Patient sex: F
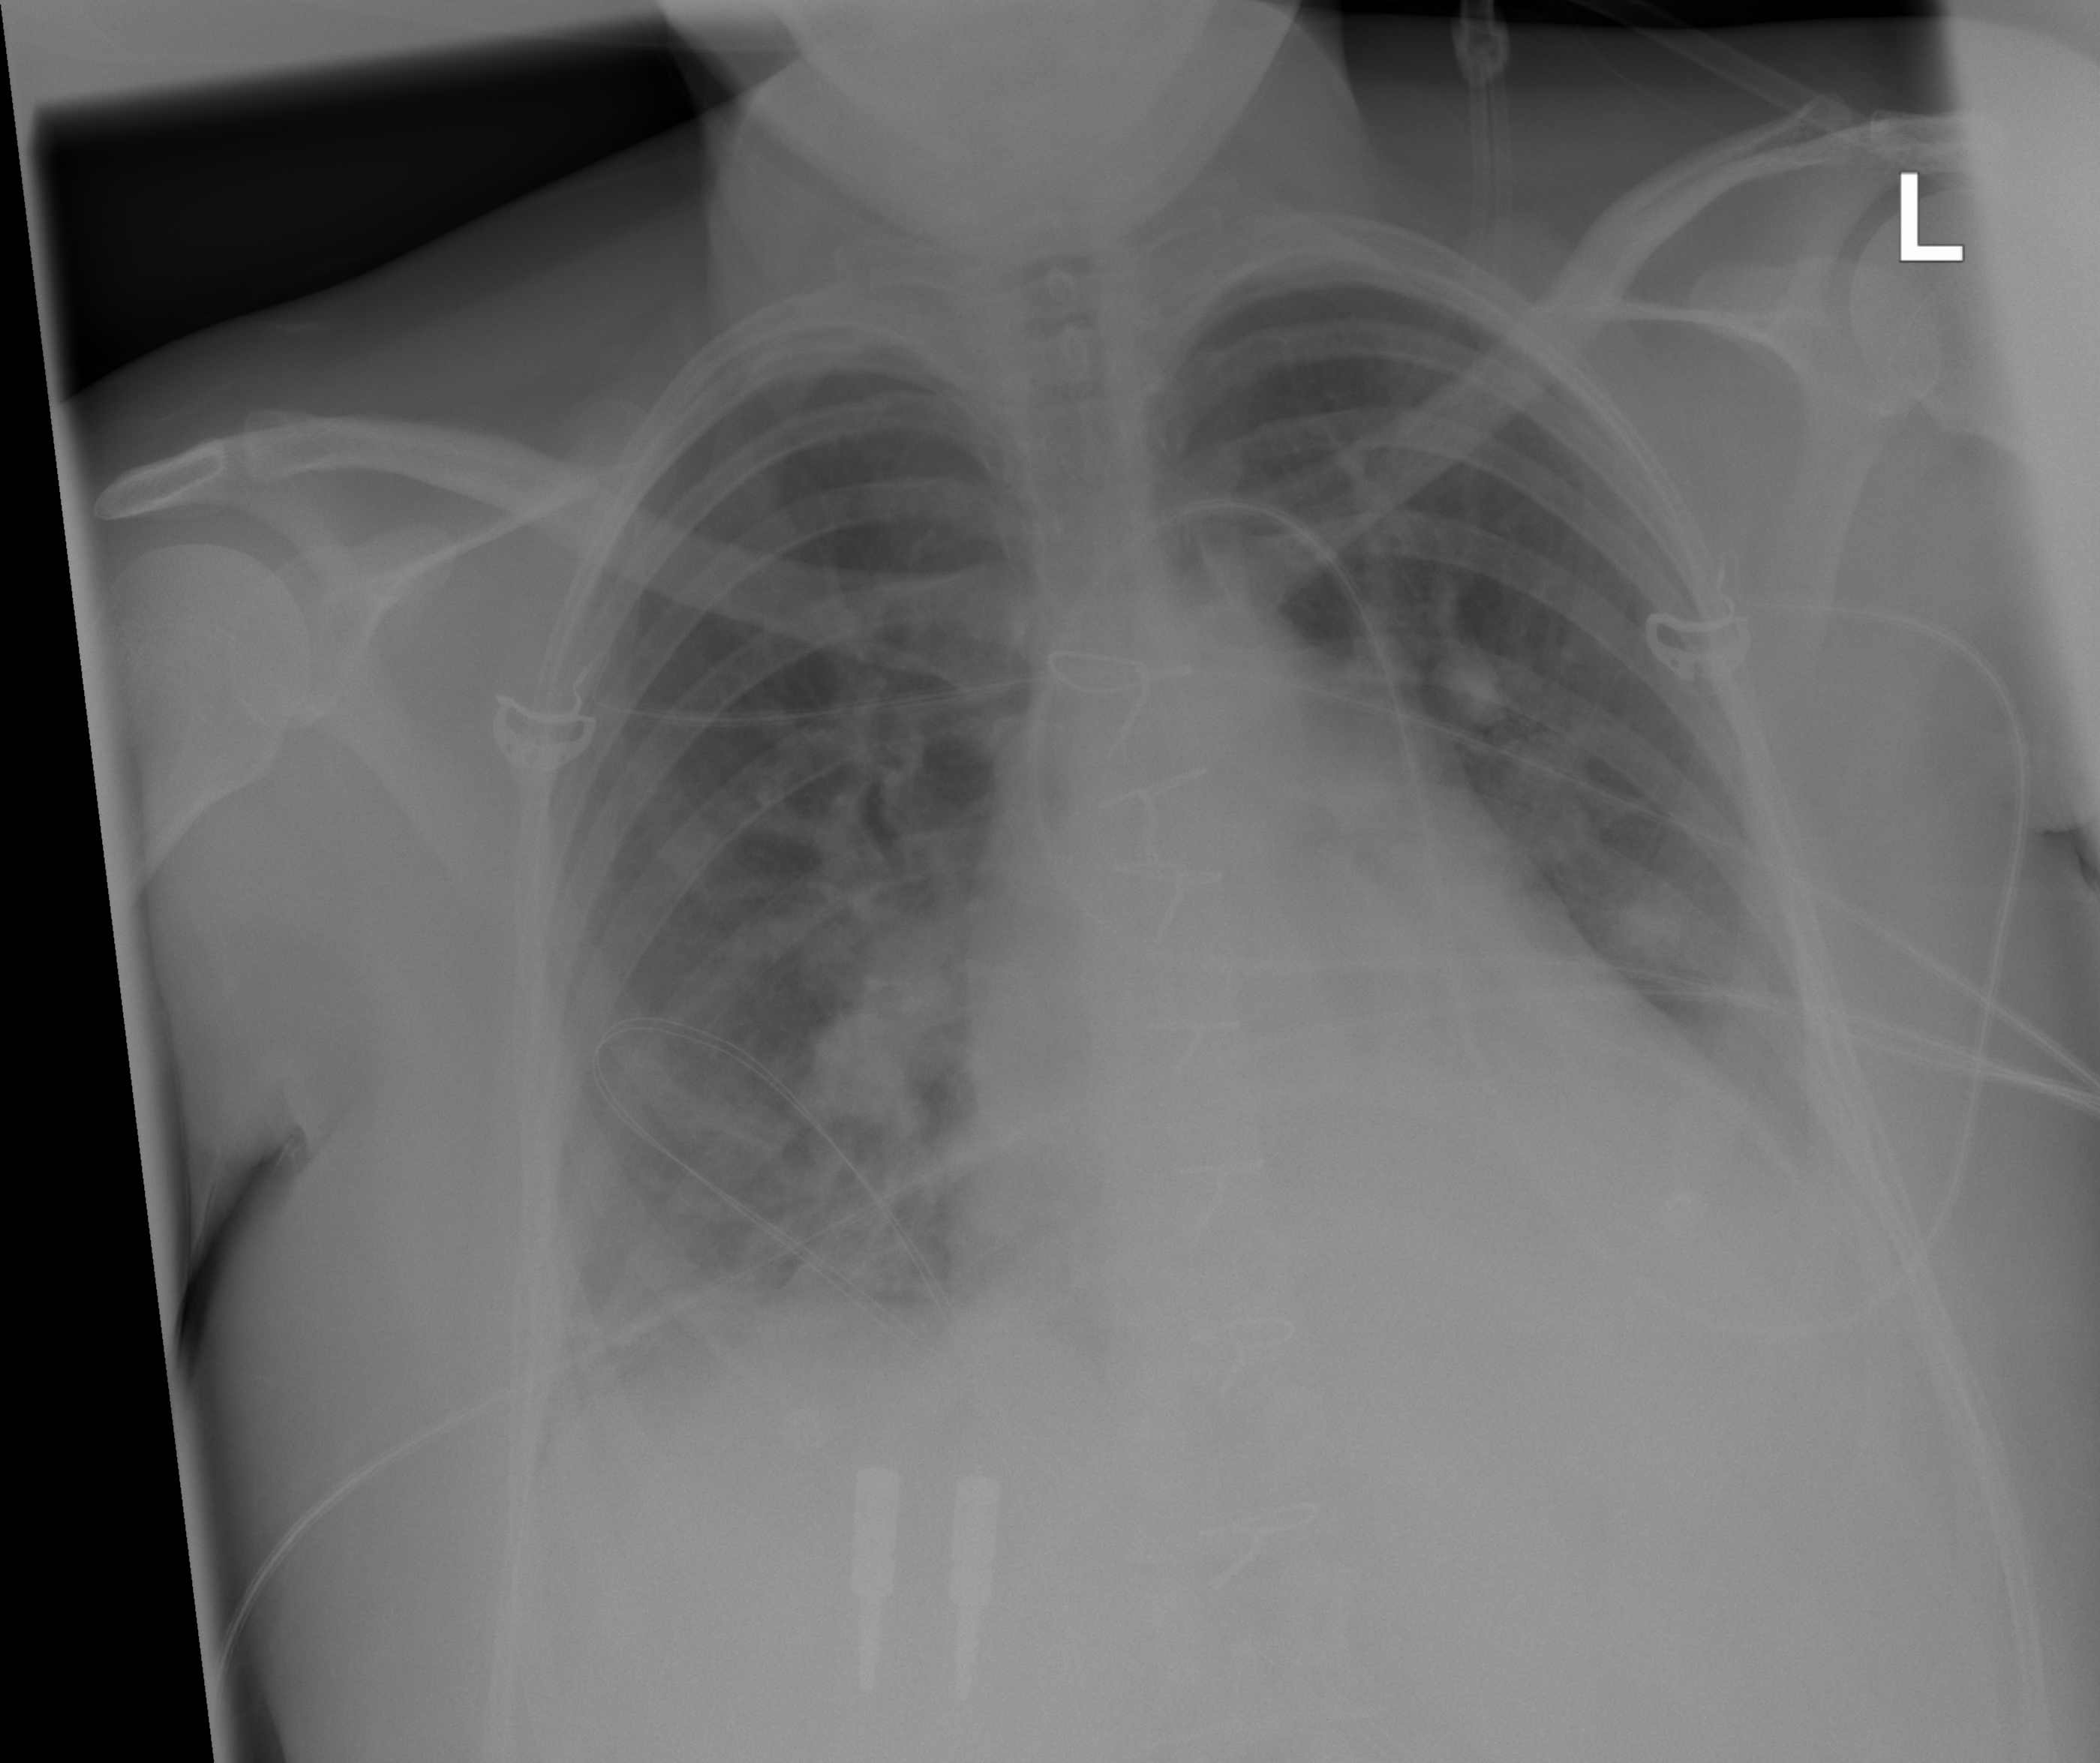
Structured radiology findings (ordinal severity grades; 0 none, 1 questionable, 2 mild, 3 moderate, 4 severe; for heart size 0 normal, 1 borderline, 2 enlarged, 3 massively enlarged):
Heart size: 2
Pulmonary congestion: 2
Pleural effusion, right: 0
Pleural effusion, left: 2
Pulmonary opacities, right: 0
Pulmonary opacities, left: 0
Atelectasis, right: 2
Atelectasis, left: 2